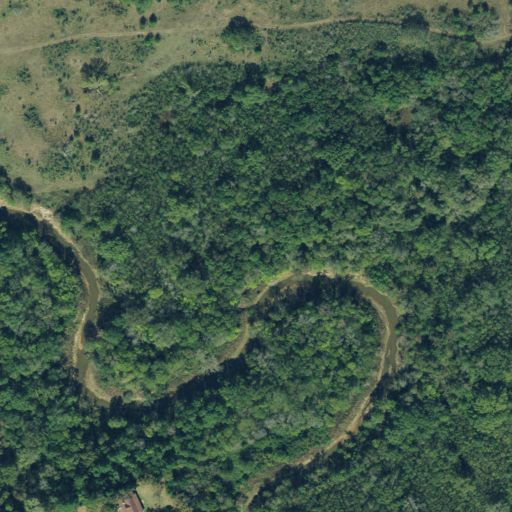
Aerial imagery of valley in Texas named Red Hollow containing pasture, mixed forest, woody wetlands, evergreen forest, deciduous forest, and open development